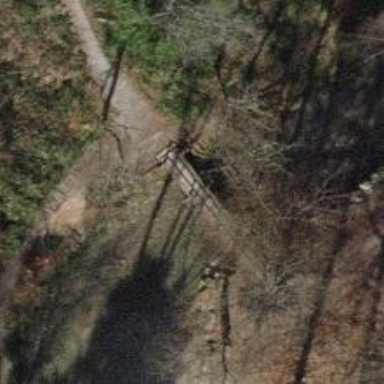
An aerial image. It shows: Path leading to bridge.